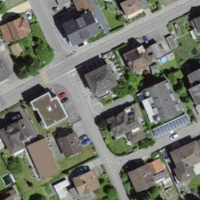
EUNIS habitat code: 54
Species observed at this site:
Aruncus dioicus
Milvus milvus
Corvus corone
Fringilla coelebs